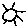
Label: sun